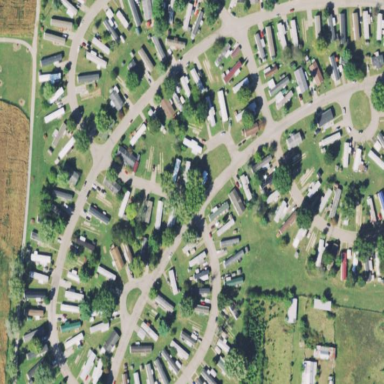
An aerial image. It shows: Trailer park.